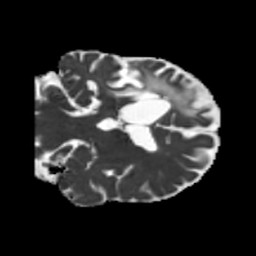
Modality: MD
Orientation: coronal
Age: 56
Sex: male
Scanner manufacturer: siemens
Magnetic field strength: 3 T
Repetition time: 5.25 s
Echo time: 0.08 s